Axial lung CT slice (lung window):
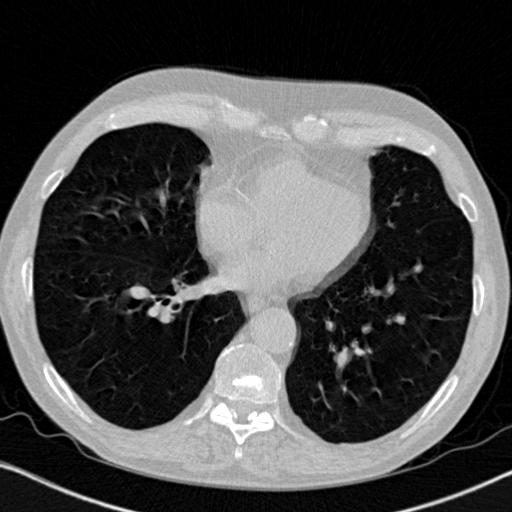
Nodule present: no